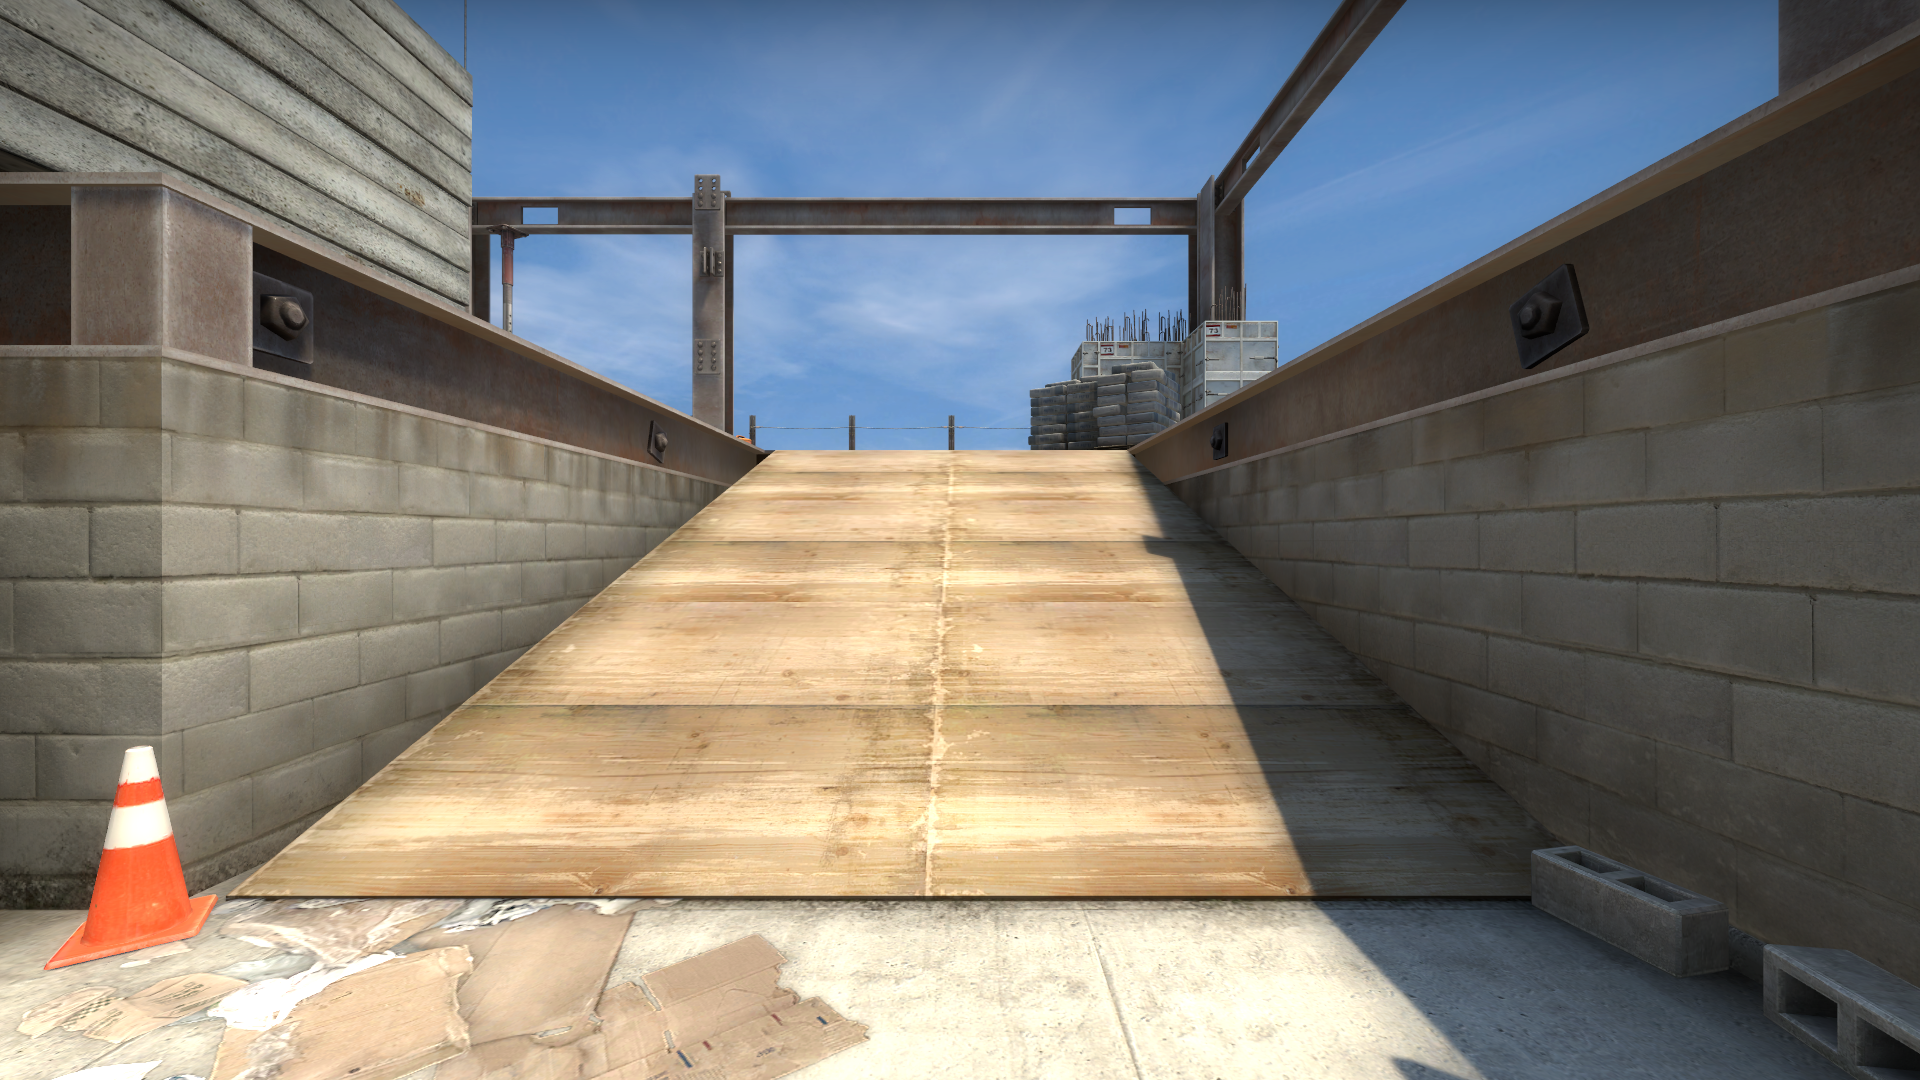
Map: de_vertigo